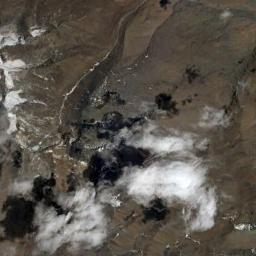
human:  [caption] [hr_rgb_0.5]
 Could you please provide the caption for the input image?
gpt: There was a little white cloud floating above the hill .

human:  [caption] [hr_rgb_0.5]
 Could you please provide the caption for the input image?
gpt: The cumulus clouds are located above the wasteland and some snow on the mountains on the wasteland .

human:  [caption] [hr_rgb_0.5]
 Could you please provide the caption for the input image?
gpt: White clouds on khaki ground .

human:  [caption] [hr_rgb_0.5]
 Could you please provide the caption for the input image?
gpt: The white cloud is above bare land .

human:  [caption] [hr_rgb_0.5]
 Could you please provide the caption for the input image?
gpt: A few gauzy clouds over a mountain .